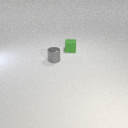
small gray metal cylinder to the left of small green rubber cube